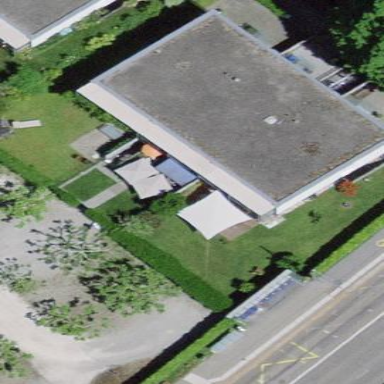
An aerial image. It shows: Terrace building with flat roof.